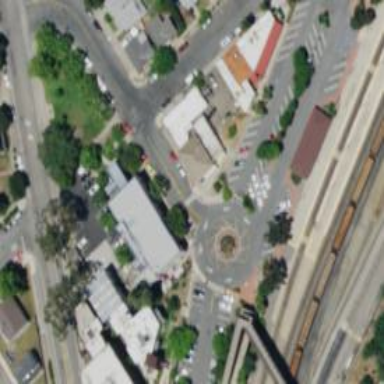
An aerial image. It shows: Unclassified road featuring roundabout.